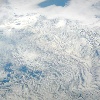
Label: cloud